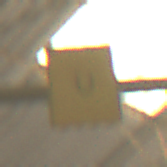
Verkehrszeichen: AnkuendigungOderFortsetzungUmleitungOhnePfeilsymbol
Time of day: Midday
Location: Indoor (Urban)
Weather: NotSpecified
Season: NotSpecified
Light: Natural